Brain MRI, t2w sequence, axial 2D slice.
Patient: age 34, sex F, weight 95 kg, height 1.95 m
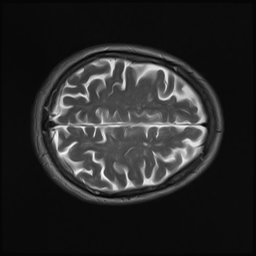